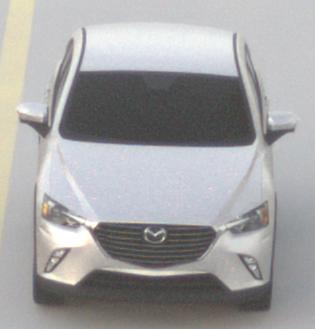
Make: Mazda
Model: CX-3 SKYACTIV-G 120
Detailed model: CX-3 (DK)
Model produced from: 2015/06
Model produced until: 2018/06
Doors: 5
Color: white
Road condition: dry road
Daytime: sunrise or sunset
Contrast: low contrast